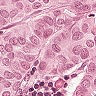
Metastatic tissue present: yes